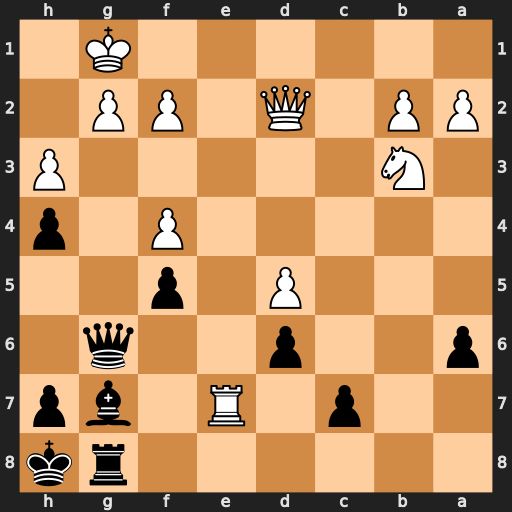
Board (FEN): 6rk/2p1R1bp/p2p2q1/3P1p2/5P1p/1N5P/PP1Q1PP1/6K1
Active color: b
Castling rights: -
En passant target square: -
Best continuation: Bf6 f3 Bxe7